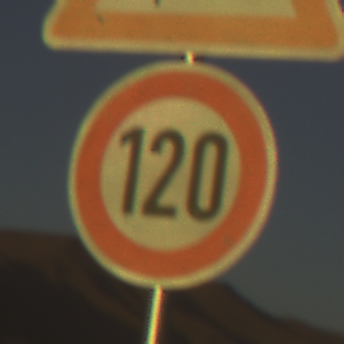
Verkehrszeichen: Geschwindigkeit120
Zusatzzeichen oben: SeitenwindVonLinks
Umgebung: Outdoor, Nature
Tageszeit: SunriseSunset
Wetter: Clear
Licht: Natural
Jahreszeit: NotSpecified
Kontrast: HighContrast